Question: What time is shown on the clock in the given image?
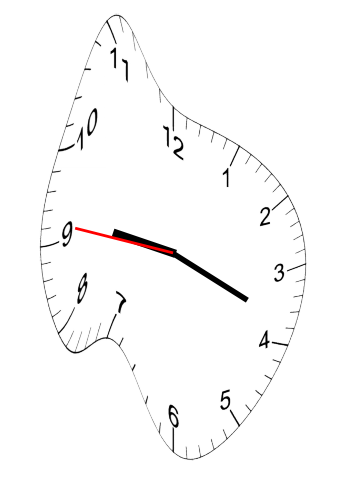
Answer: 09:18:46